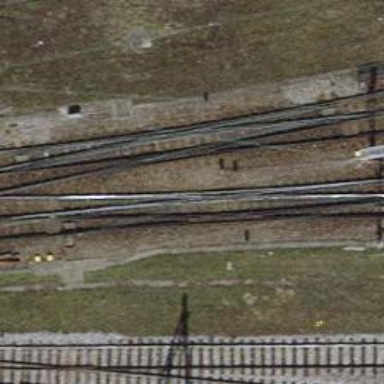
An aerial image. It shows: Railway yard with one track. The railway is electrified with contact line.